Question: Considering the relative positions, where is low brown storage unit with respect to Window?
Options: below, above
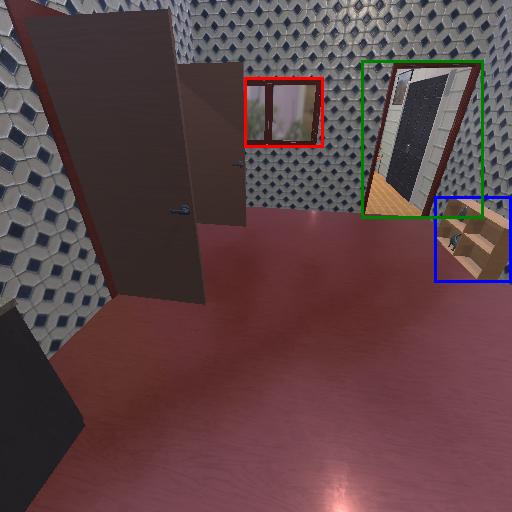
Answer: below